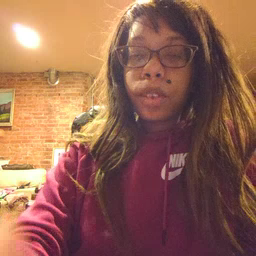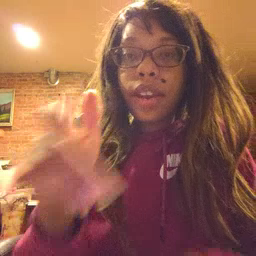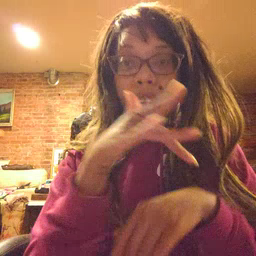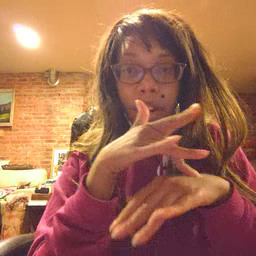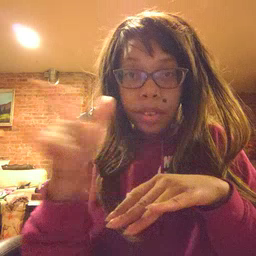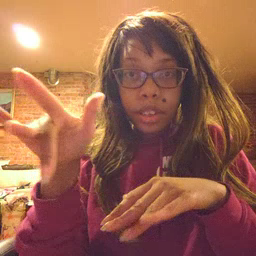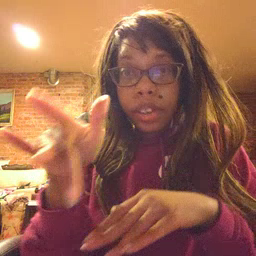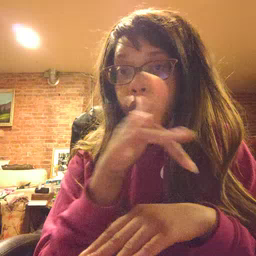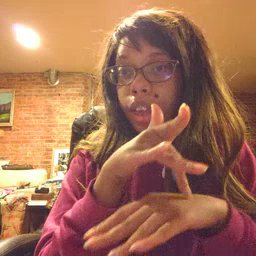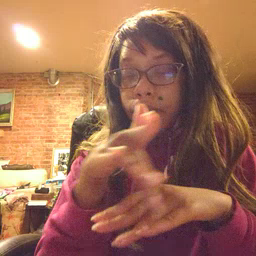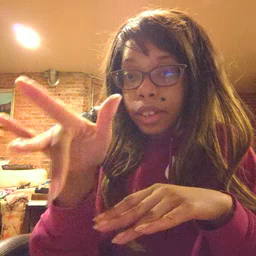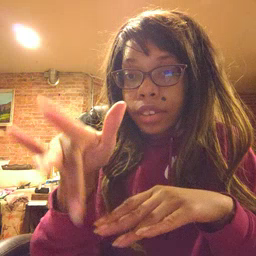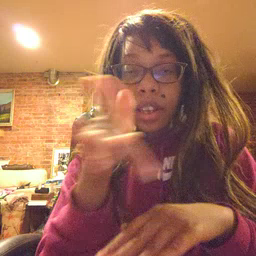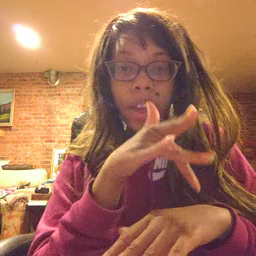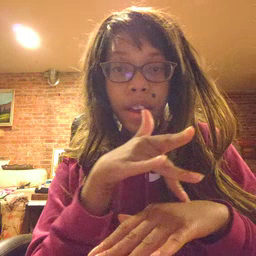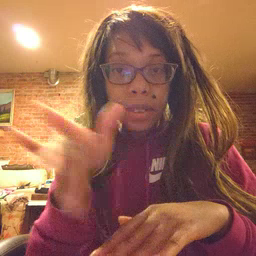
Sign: empty